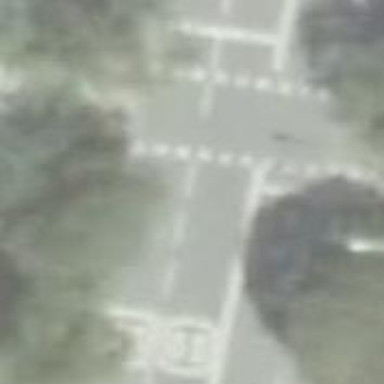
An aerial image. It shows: Crossing for cyclists.